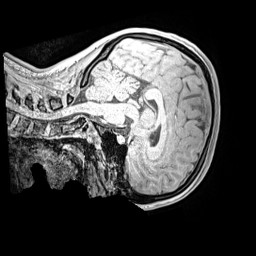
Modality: MP2RAGE
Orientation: sagittal
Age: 12
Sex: female
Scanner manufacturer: siemens
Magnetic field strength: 3 T
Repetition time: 4 s
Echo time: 0.00299 s